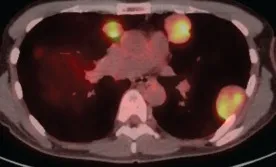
Positron emission tomography/computed tomography shows high accumulation of 18F-fluoro-2-deoxy-. Glucose in the multiple lung lesions. (D) Histology of specimen of the lung nodule shows proliferation of spindle cells and multinuclear cells, which is similar to the findings of specimen of the radius.
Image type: radiology (pet)